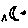
Label: moon